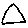
Label: triangle